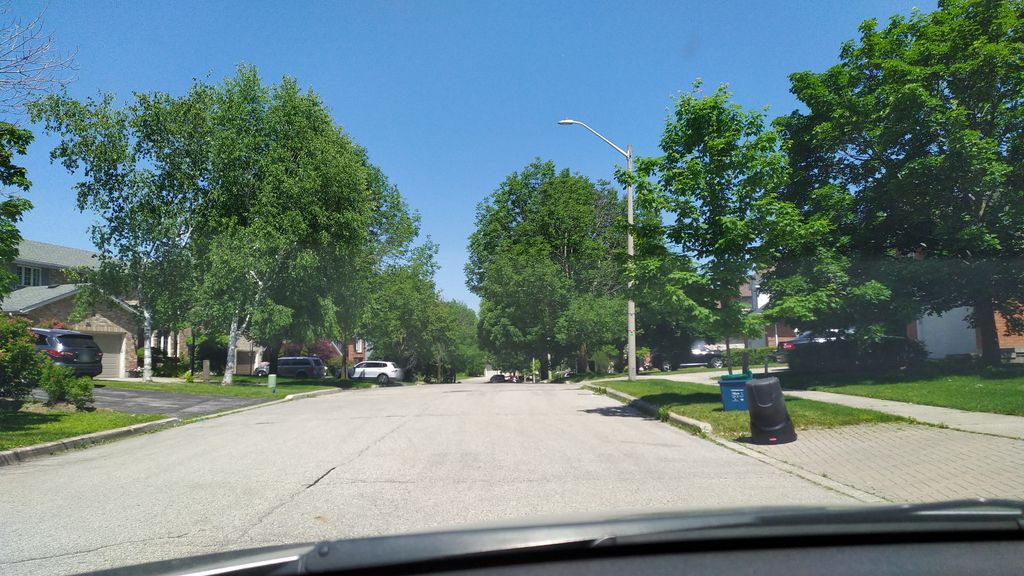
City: kitchener-waterloo